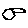
Label: hexagon